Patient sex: M
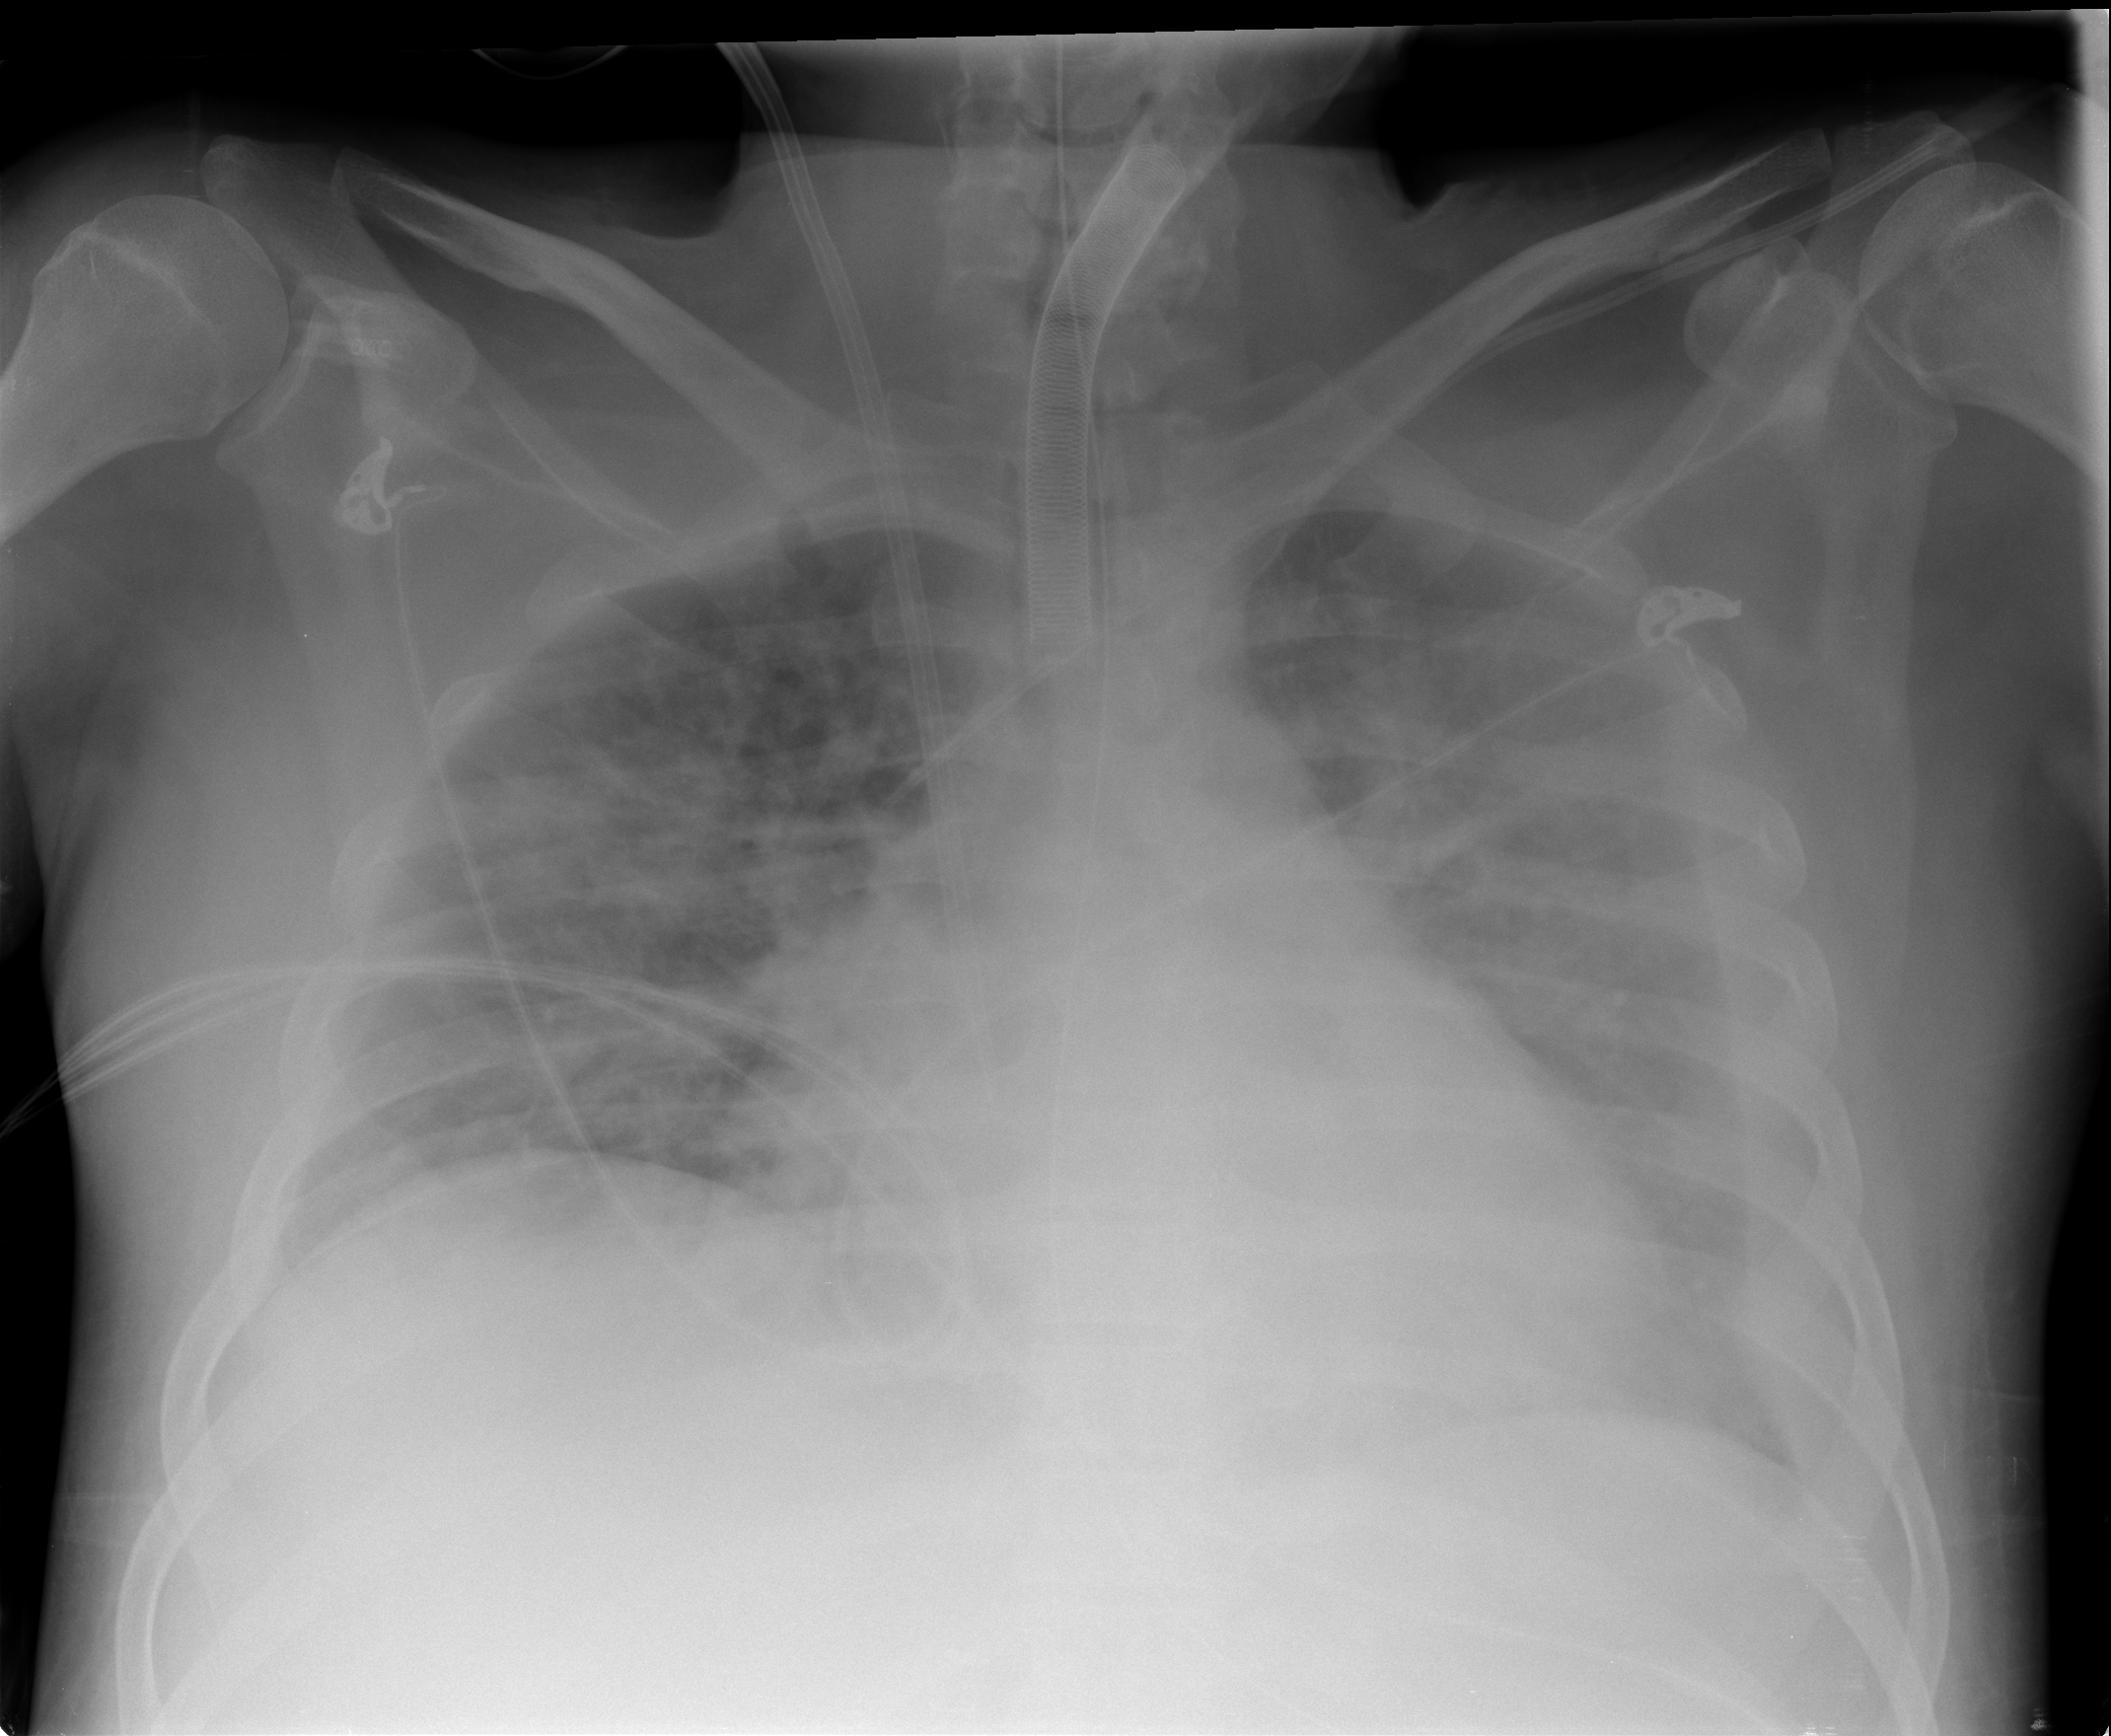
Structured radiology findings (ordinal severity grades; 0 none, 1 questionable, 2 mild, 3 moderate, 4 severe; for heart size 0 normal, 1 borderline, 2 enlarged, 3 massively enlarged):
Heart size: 2
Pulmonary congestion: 2
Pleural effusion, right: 1
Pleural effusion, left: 2
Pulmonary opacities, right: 2
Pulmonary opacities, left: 2
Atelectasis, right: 2
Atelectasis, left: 1